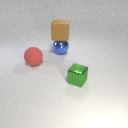
large brown rubber cube above large blue metal sphere